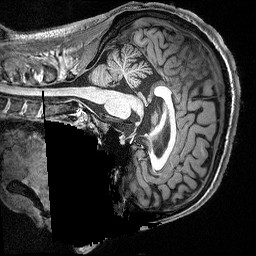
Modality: T1w
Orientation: sagittal
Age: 27
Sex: male
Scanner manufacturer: siemens
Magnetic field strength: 3 T
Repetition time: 2.3 s
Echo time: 0.00298 s